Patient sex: M
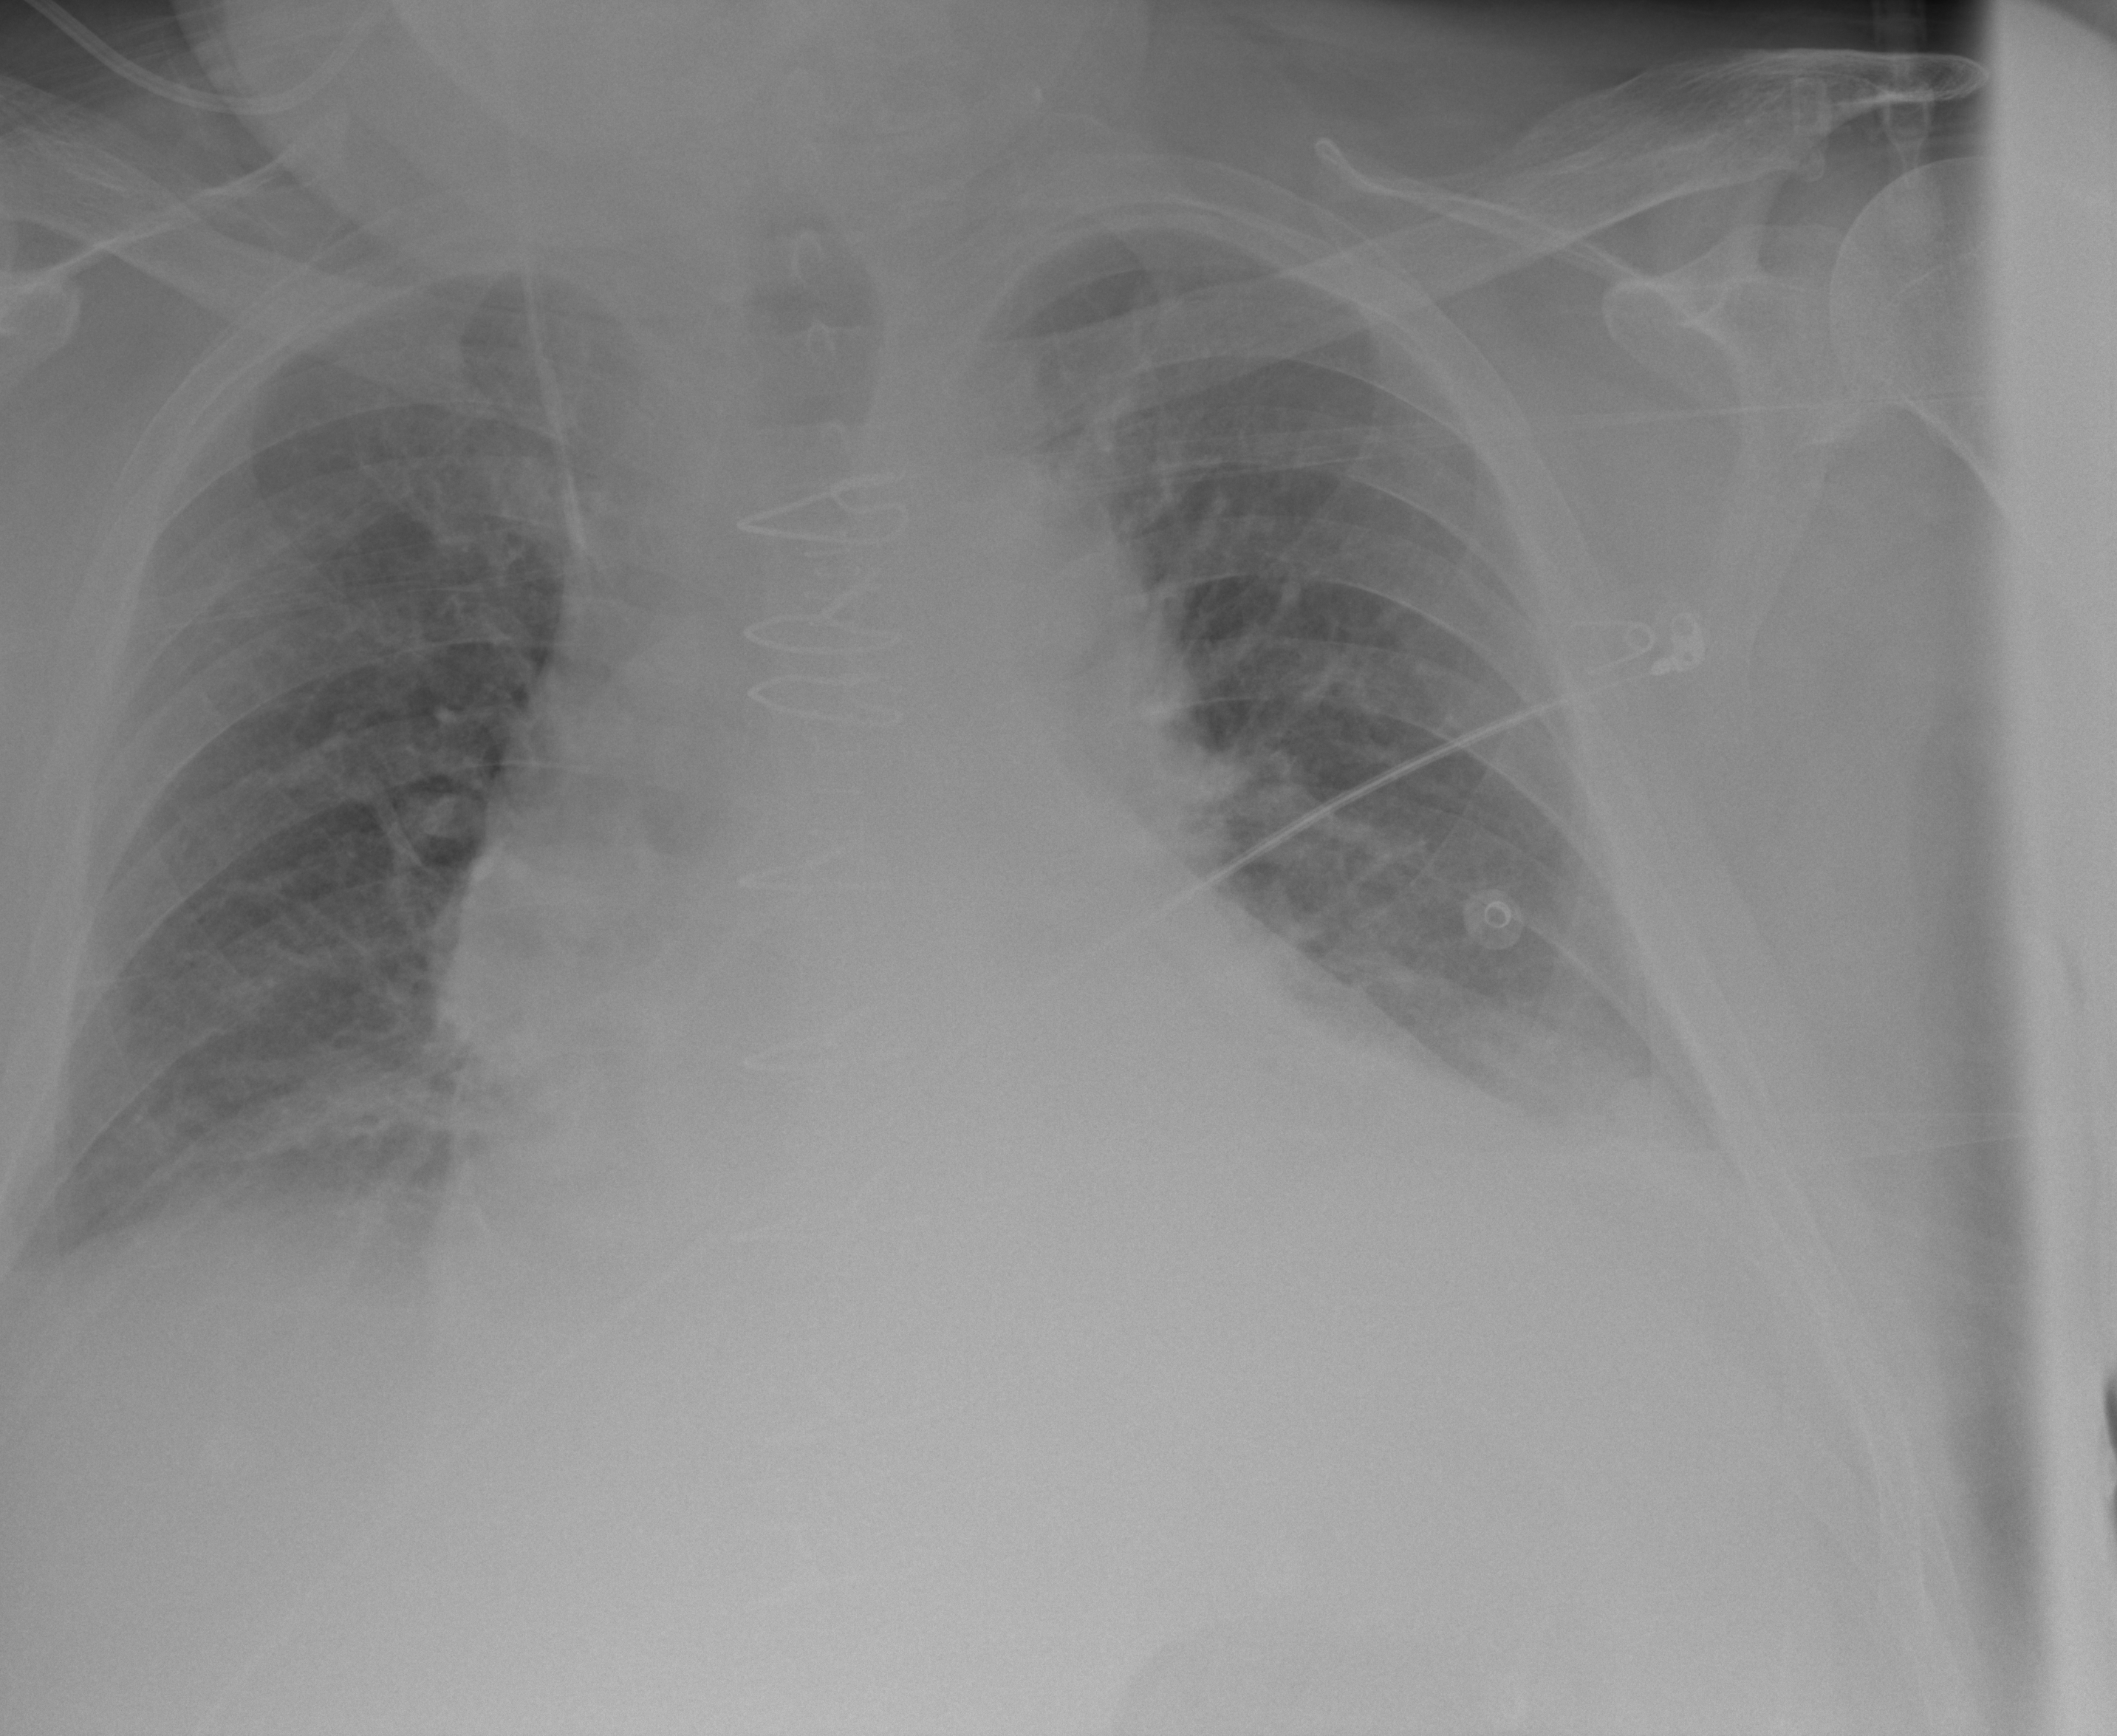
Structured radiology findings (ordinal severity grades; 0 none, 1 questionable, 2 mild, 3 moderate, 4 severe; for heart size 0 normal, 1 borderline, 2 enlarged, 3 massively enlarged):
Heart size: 2
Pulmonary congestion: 2
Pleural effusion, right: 1
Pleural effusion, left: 2
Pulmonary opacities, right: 0
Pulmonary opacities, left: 0
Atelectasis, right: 2
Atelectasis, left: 2